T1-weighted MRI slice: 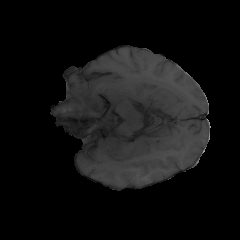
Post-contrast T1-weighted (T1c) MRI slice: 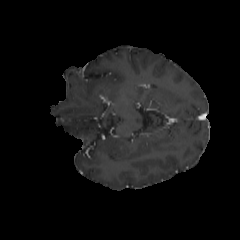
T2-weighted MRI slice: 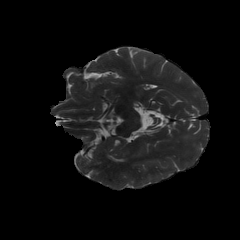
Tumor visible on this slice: no